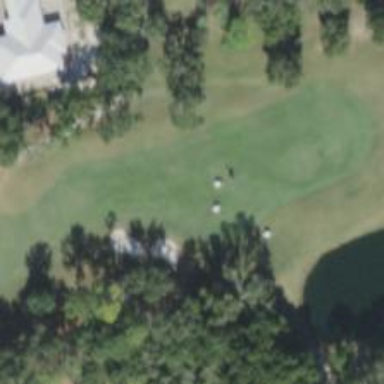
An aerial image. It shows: View of golf hole.